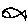
Label: fish